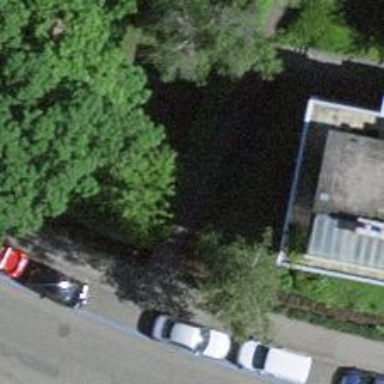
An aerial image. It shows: Paved footway.